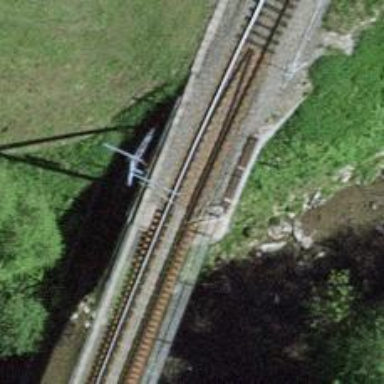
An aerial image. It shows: Single-track railway bridge with electrified contact line.